Question: I am trying this tutorial and want to run the following code:
'''
public class test extends Object {
// some definitions
static String personURI = "http://somewhere/JohnSmith";
static String fullName = "John Smith";
public static void main (String args[]) {
// create an empty model
Model model = ModelFactory.createDefaultModel();
// create the resource
Resource johnSmith = model.createResource(personURI);
// add the property
johnSmith.addProperty(VCARD.FN, fullName);
}
}
'''
These are my project settings:

However, I am getting an:
'''
Exception in thread "main" java.lang.UnsupportedClassVersionError: com/hp/hpl/jena/rdf/model/ModelFactory : Unsupported major.minor version 51.0
at java.lang.ClassLoader.defineClass1(Native Method)
at java.lang.ClassLoader.defineClassCond(Unknown Source)
at java.lang.ClassLoader.defineClass(Unknown Source)
at java.security.SecureClassLoader.defineClass(Unknown Source)
at java.net.URLClassLoader.defineClass(Unknown Source)
at java.net.URLClassLoader.access$000(Unknown Source)
at java.net.URLClassLoader$1.run(Unknown Source)
at java.security.AccessController.doPrivileged(Native Method)
at java.net.URLClassLoader.findClass(Unknown Source)
at java.lang.ClassLoader.loadClass(Unknown Source)
at sun.misc.Launcher$AppClassLoader.loadClass(Unknown Source)
at java.lang.ClassLoader.loadClass(Unknown Source)
at com.dataGenerator.test.test.main(test.java:15)
Any recommendations what I am doing wrong?
I appreciate your answer!
'''
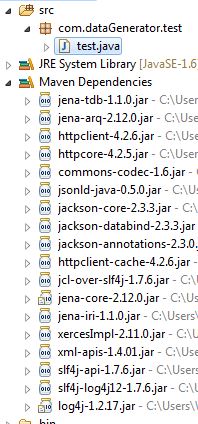
Answer: The java version at compile time is higher than the java version at runtime. Major version 51 is Java 7 make sure your runtime environment use this version as minimum